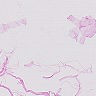
Metastatic tissue present: no